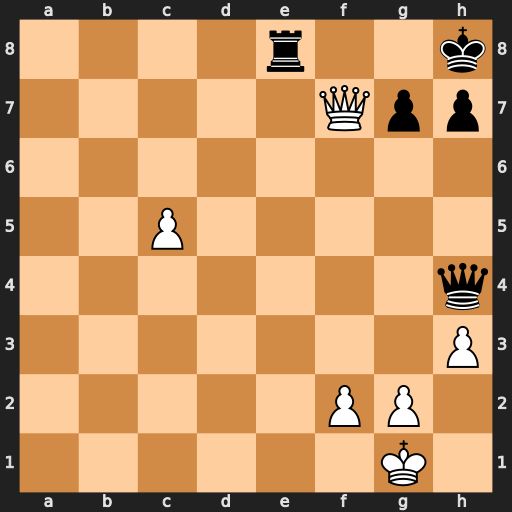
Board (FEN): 4r2k/5Qpp/8/2P5/7q/7P/5PP1/6K1
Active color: w
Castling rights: -
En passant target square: -
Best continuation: Qxe8#